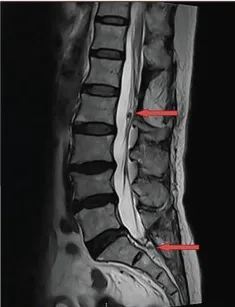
Anlotinib resulted in tumor regression of multiple recurrent lumbar and sacral cord hemangioblastoma. The MRI showed further regression in the enhancing tumor (red arrow) following three months of anlotinib in Sep 2021.
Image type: radiology (mri)